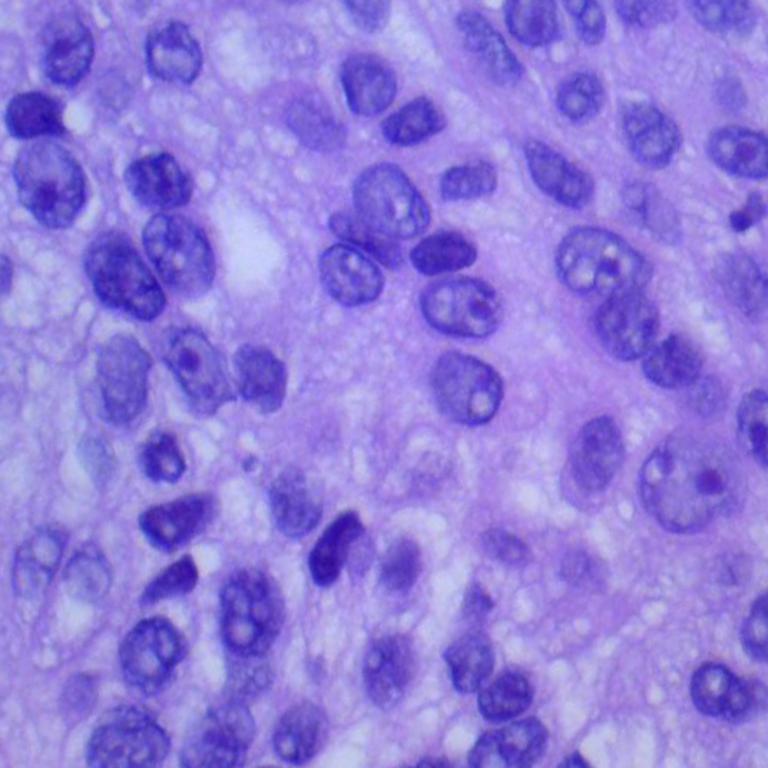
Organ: lung
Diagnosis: squamous carcinomas